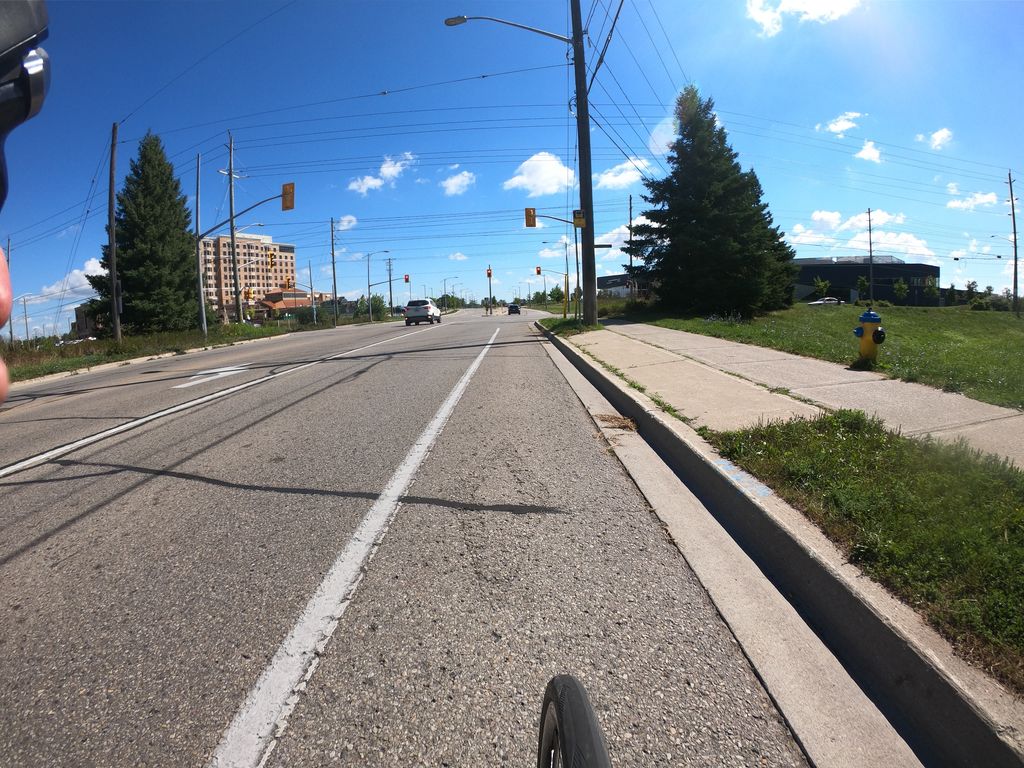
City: kitchener-waterloo